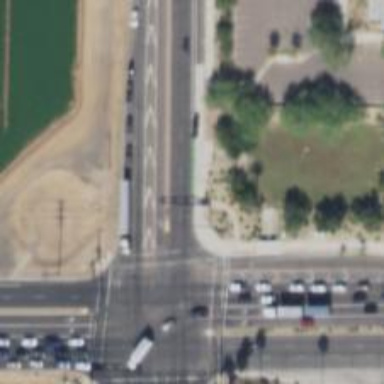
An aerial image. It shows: Solid stop line on the road.